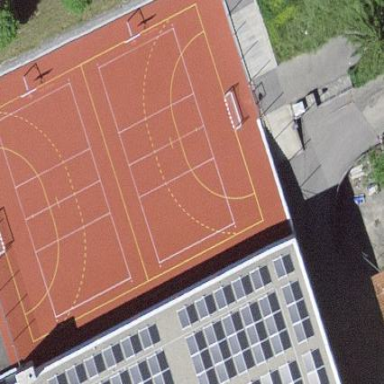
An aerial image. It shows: Tartan pitch used for soccer and basketball activities.